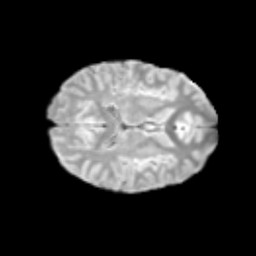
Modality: T2w
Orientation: axial
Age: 13
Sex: female
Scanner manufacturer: siemens
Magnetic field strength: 3 T
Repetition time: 3.8 s
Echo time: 0.07 s